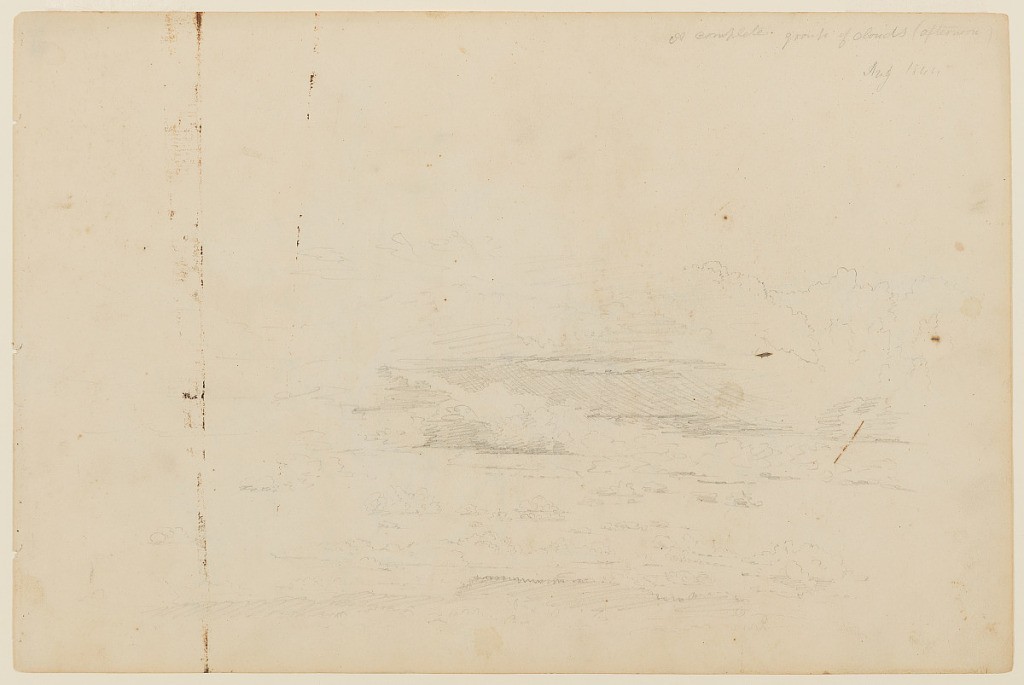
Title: A Complete Group of Clouds (Afternoon), New York
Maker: Frederic Edwin Church, American, 1826–1900
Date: August 1844
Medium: Graphite on off-white wove paper; verso: graphite
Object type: Drawing
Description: Atmosphere sketch of clouds in New York;s Hudson Valley during the afternoon. Puffy clouds of various shapes and sizes extend into the distance, while hilly, wooded landscape is loosely rendered below.

Verso: Landscape sketch showing a view of a rocky, mountainous cliffside--likely a view from Catskill Mountain House near Catskill, New York. Rugged and rocky landscape punctuated by conifer trees throughout, with cliff edge at right.